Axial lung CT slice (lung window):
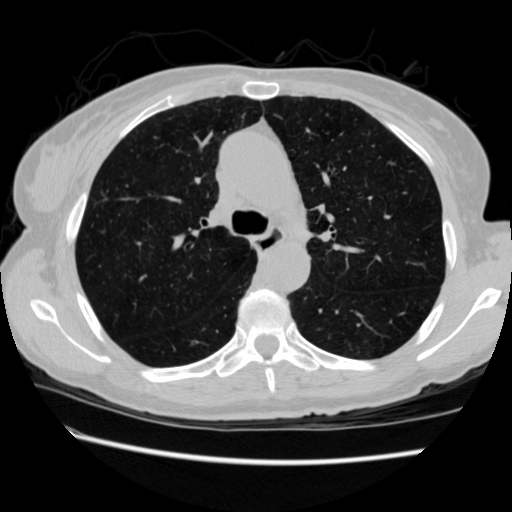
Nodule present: no